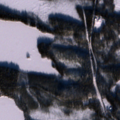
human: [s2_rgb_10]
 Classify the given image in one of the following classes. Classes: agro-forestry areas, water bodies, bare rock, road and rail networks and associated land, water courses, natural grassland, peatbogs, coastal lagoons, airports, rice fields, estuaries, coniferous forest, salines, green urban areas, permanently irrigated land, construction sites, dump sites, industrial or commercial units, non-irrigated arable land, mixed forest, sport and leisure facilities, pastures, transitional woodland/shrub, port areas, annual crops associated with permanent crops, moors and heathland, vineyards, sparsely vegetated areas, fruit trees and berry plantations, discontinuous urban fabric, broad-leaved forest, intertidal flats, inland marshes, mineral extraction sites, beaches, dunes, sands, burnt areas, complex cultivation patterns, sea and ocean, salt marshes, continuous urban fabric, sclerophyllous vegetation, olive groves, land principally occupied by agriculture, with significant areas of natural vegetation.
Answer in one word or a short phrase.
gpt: coniferous forest, mixed forest, water bodies